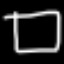
Label: square